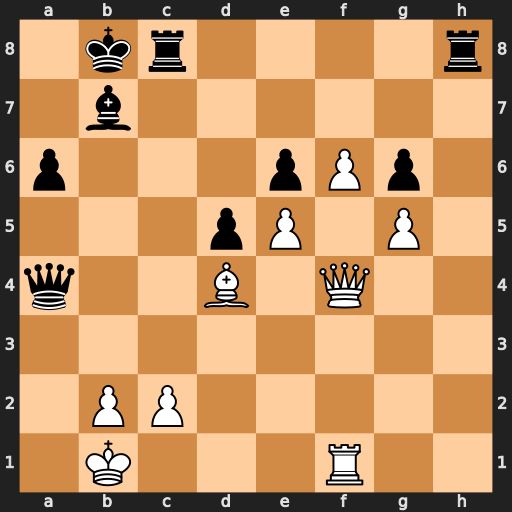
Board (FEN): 1kr4r/1b6/p3pPp1/3pP1P1/q2B1Q2/8/1PP5/1K3R2
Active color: w
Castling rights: -
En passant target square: -
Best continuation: Ba7+ Kxa7 Qxa4